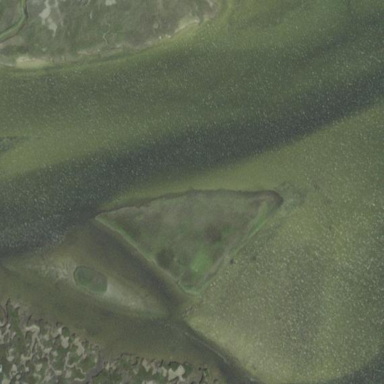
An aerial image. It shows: Saltmarsh wetland area.